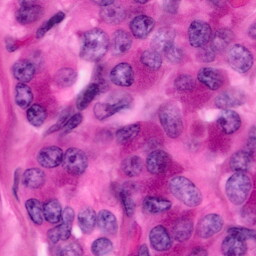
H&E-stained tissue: Pancreatic